Question: So, I am writing a <URL> and while trying to implement SAT I made a radar, that shows position of 'train_1' and 'train_2' relative to the 'train_0' just to see, how projecting corners of the train_n box to the other train SoA works.
This function draws radar background:
'''
function drawRadar() {
rContext.rect(-rWidth/2*c,-rWidth/2*c,rWidth*c,rWidth*c);
rContext.fill();
rContext.beginPath();
rContext.moveTo(-rWidth/2*c,0);
rContext.lineTo(rWidth*c,0);
rContext.moveTo(0,-rWidth/2*c);
rContext.lineTo(0,rWidth*c);
rContext.stroke();
}
'''
And this draws train boxes and animates all the stuff:
'''
function animateRadar(){
rContext.clearRect(-rWidth/2*c,-rWidth/2*c,rWidth*c,rWidth*c);
drawRadar();
if (trainCount!=null){
if (poehavshiy) rContext.rotate(window["train_"+N].angle * toRad);
for (var i=0;i<trainCount;i++){
var box = window["train_"+i].box();
var p1,p2,p3,p4;
p1=XYtoBoxCoordinates(window["train_"+N],box[0][0],box[0][1]);
p2=XYtoBoxCoordinates(window["train_"+N],box[1][0],box[1][1]);
p3=XYtoBoxCoordinates(window["train_"+N],box[2][0],box[2][1]);
p4=XYtoBoxCoordinates(window["train_"+N],box[3][0],box[3][1]);
rContext.beginPath();
rContext.moveTo(p1[0],p1[1]);
rContext.lineTo(p2[0],p2[1]);
rContext.lineTo(p3[0],p3[1]);
rContext.lineTo(p4[0],p4[1]);
rContext.lineTo(p1[0],p1[1]);
rContext.stroke();
}
}
requestAnimationFrame(animateRadar);
}
'''
What I can't understand is why I'm getting this white space in one of the trains

Please, help!
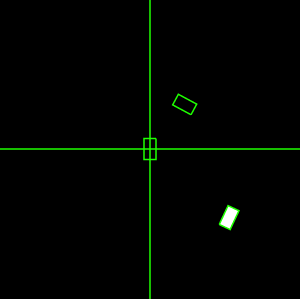
Answer: You are doing something wrong with the transformations. I tried this code inside 'drawRadar()' and it removes the "white" space:
'''
rContext.save();
rContext.setTransform(1, 0, 0, 1, 0, 0);
rContext.fillRect(0, 0, radar.width, radar.height);
rContext.restore();
'''
This resets the transform to identity and fills the whole canvas with black. Note that the white space that you get is actually the background of the website, because you are using 'clearRect', which clears to transparent color.
Also, this removes the white space but this is not an actual solution. You have to fix whatever you are doing wrong with the transformations.